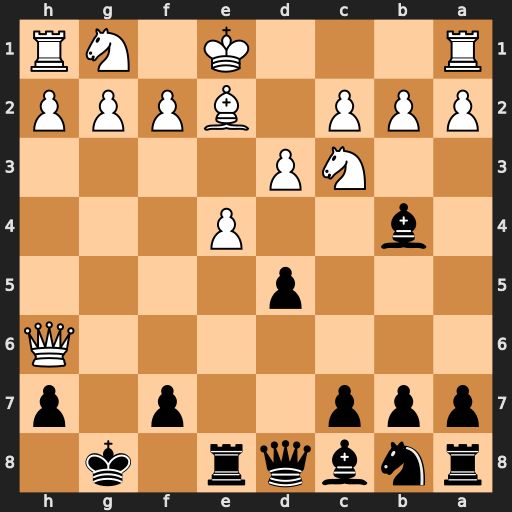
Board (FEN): rnbqr1k1/ppp2p1p/7Q/3p4/1b2P3/2NP4/PPP1BPPP/R3K1NR
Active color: b
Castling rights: KQ
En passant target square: -
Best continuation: d4 a3 Bf8 Qd2 dxc3